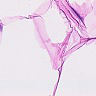
Metastatic tissue present: no